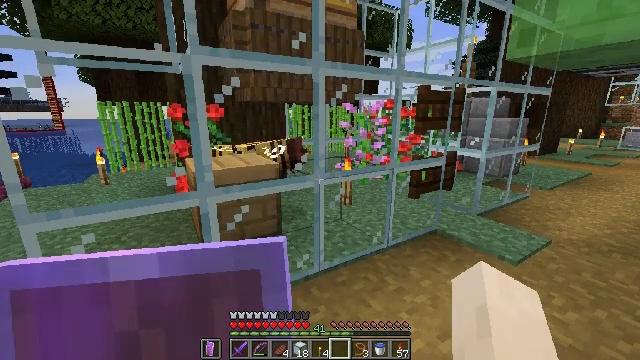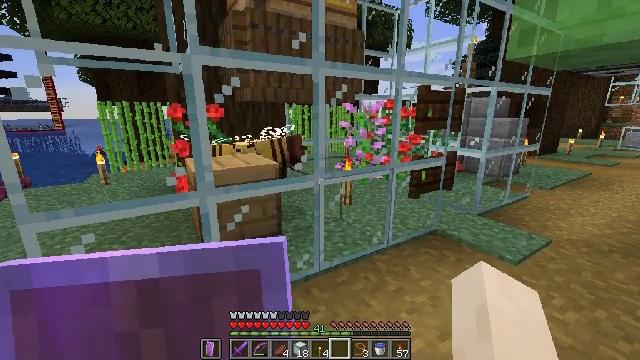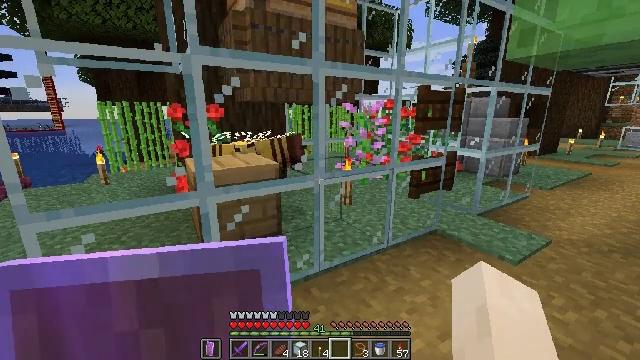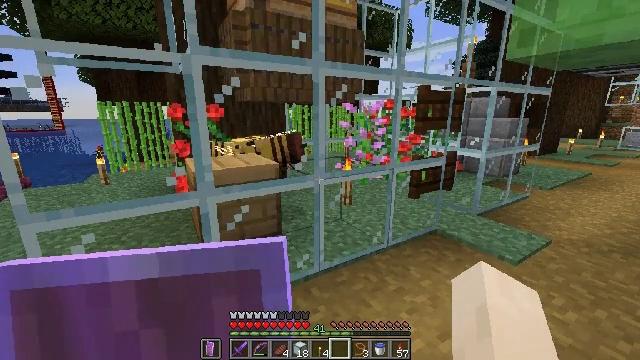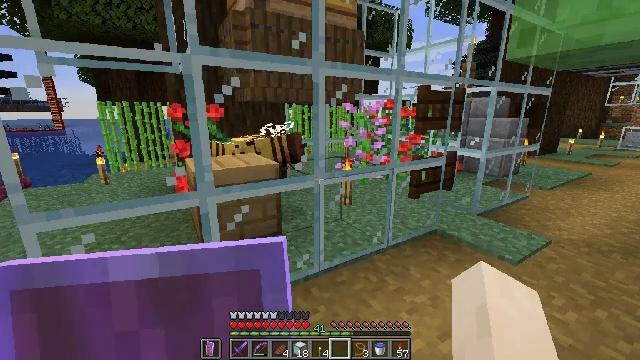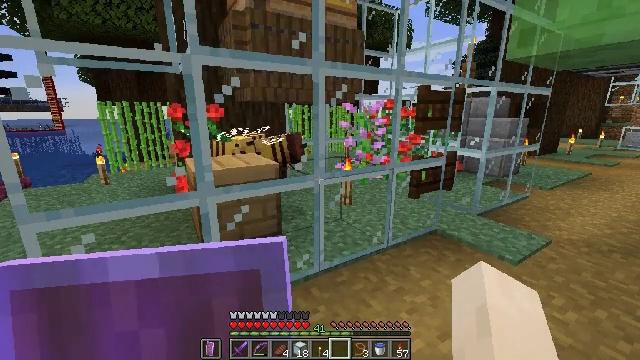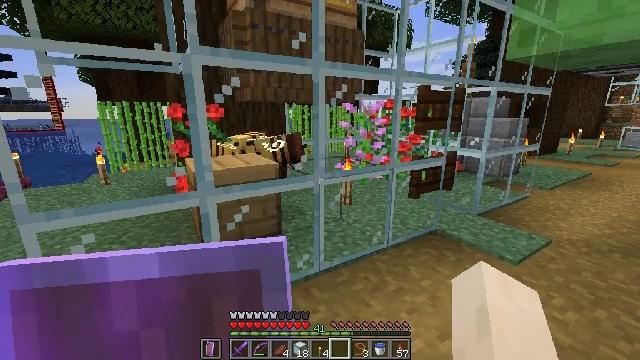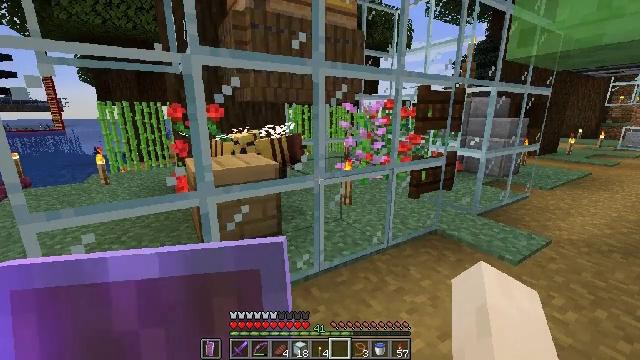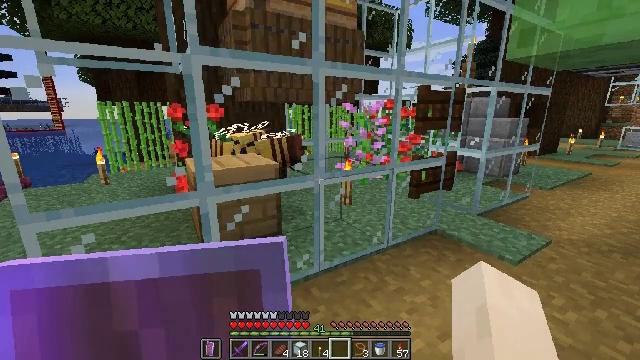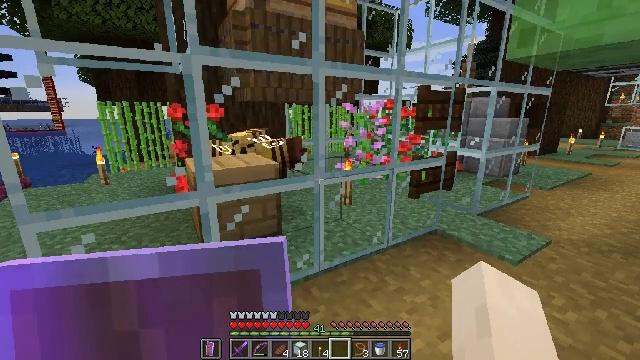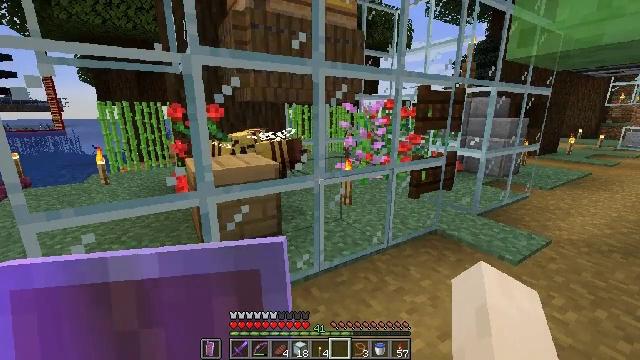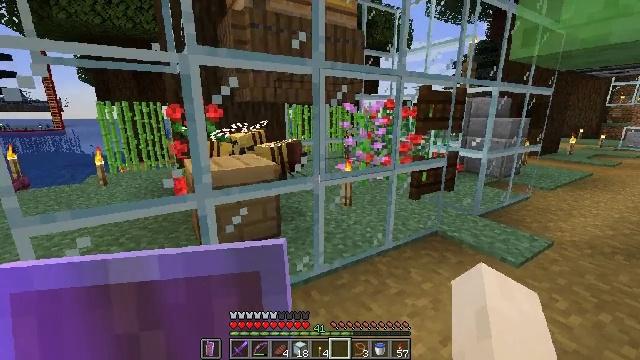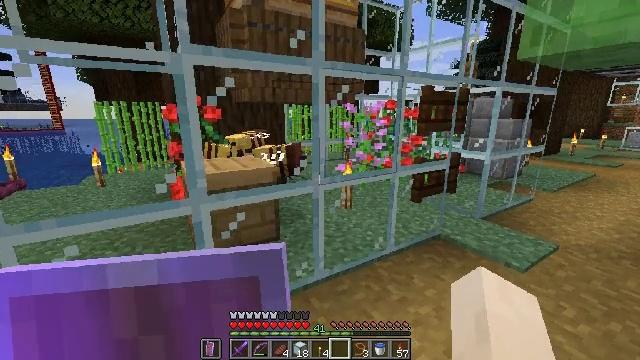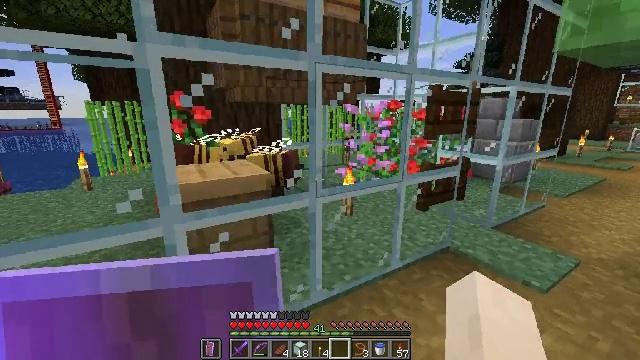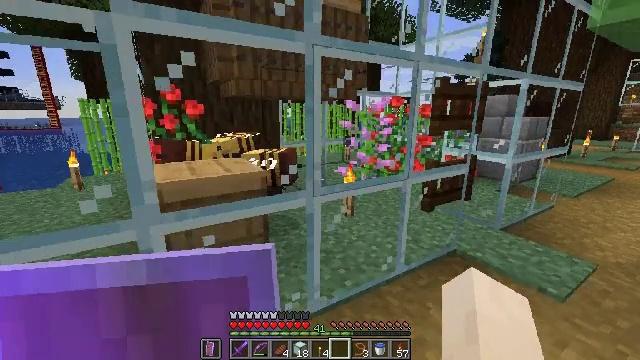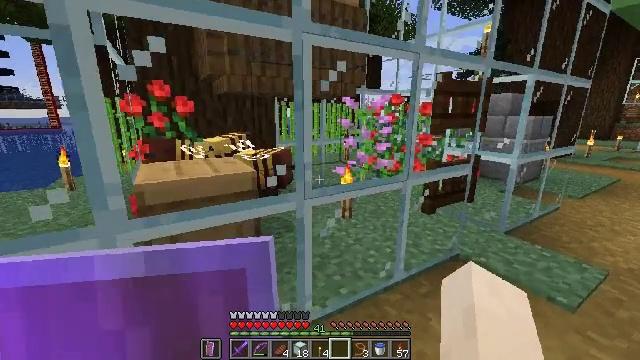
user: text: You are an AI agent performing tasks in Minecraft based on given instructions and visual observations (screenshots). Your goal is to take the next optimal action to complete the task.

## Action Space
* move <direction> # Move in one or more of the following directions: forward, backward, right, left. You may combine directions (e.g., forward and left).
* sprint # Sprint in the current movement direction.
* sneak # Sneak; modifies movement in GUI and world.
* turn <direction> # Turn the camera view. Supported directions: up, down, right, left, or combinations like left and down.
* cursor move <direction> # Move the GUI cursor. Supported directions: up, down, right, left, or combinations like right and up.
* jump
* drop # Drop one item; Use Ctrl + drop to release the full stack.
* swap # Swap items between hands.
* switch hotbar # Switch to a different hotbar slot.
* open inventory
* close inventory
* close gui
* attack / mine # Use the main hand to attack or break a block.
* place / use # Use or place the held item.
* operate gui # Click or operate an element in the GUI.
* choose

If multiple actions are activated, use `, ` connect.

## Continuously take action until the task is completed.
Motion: motion action
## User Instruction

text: Open the crafting table and craft a green carpet.
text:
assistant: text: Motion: no_op
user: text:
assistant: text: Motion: no_op
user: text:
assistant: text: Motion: no_op
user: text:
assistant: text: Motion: no_op
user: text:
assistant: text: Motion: no_op
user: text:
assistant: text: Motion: no_op
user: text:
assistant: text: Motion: no_op
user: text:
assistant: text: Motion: no_op
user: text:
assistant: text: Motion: no_op
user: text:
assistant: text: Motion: no_op
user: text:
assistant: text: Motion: move forward
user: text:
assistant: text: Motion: move forward
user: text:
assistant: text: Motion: move forward
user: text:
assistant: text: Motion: move forward
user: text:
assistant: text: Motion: move forward and move right
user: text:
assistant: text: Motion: move forward and move right
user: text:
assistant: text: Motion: move forward and move right, turn left and up
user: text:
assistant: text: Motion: move forward and move right, turn left and up
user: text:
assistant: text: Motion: move forward, turn left and up
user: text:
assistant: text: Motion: turn up
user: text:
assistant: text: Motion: no_op
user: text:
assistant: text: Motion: no_op
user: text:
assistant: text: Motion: no_op
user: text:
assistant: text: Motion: no_op
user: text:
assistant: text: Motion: no_op
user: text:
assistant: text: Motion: no_op
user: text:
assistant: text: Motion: no_op
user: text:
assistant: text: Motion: no_op
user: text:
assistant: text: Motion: no_op
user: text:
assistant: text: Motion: move right